The plot is a Hilbert-envelope spectrum of a rotating bearing's acceleration signal, annotated with the bearing's characteristic defect frequencies. Diagnose the bearing from this image, choosing from: normal, inner_race, outer_race, ball.
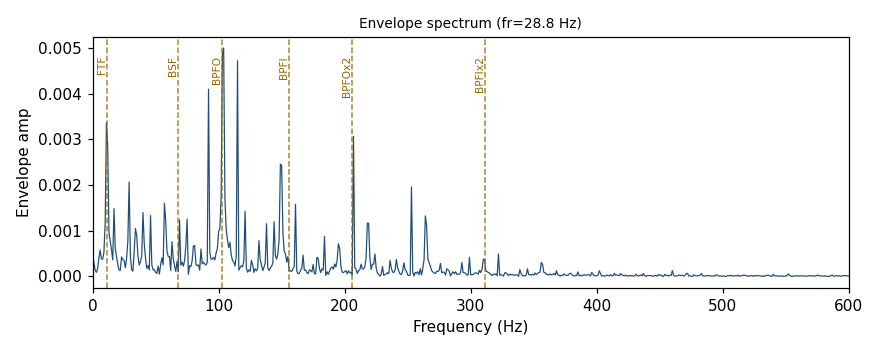
Answer: outer_race